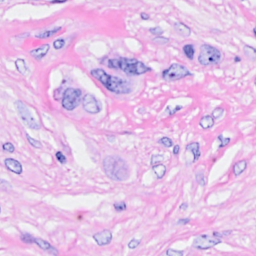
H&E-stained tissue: Breast